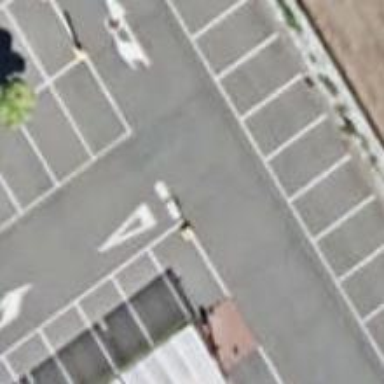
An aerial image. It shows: Parking aisle designated as service road.